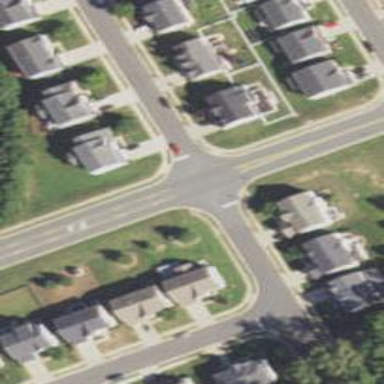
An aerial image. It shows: Marked road crossing.